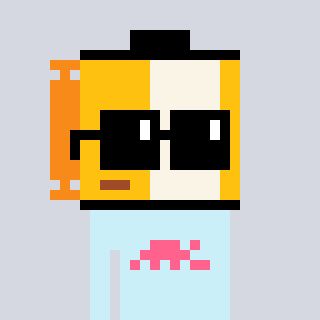
a pixel art character with square black sunglasses, a film roll-shaped head and a cold-colored body on a cool background